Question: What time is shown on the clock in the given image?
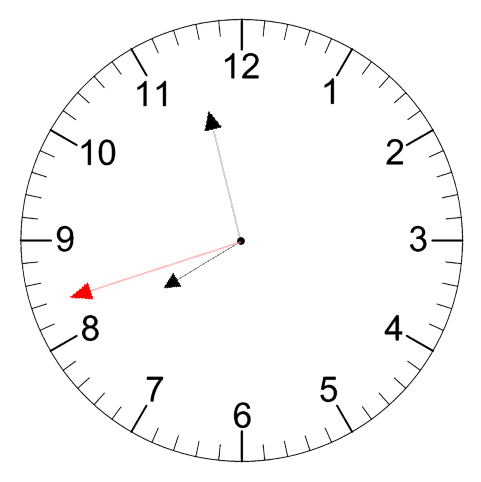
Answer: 07:57:42